Interaction volume radius: 5 \u00c5
Interaction volume height: 15 \u00c5
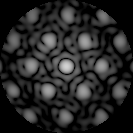
Disorder parameter: 0.2769